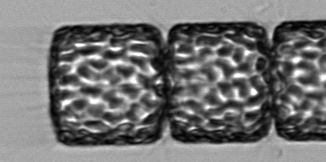
Label: Lauderia_annulata